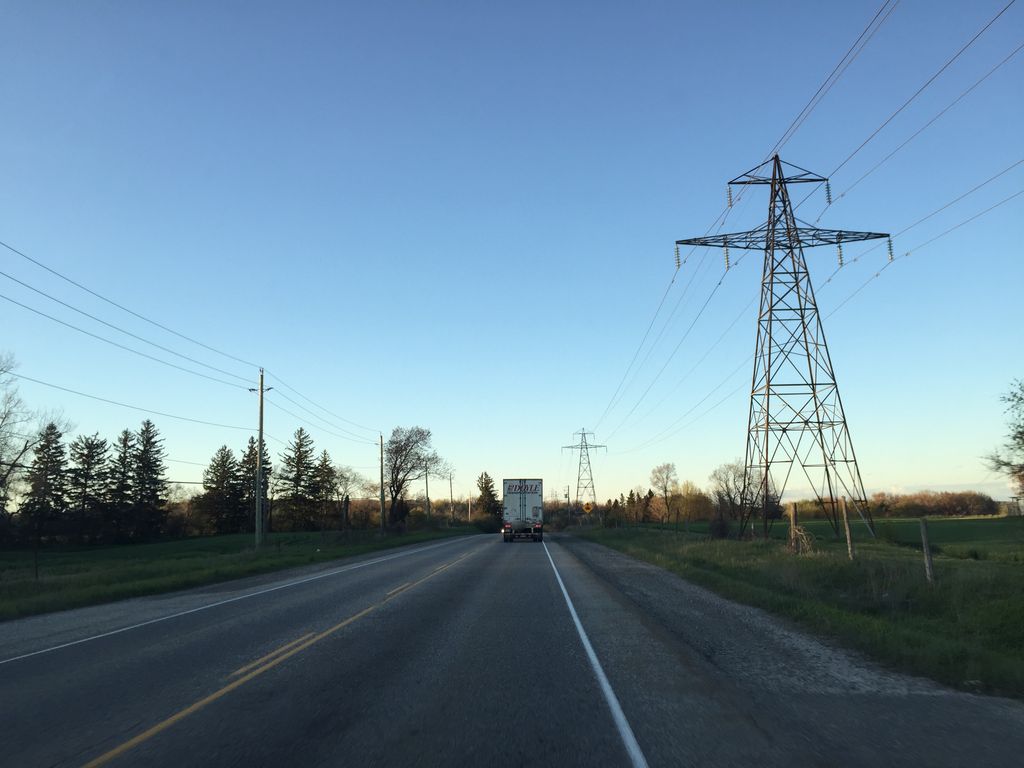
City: kitchener-waterloo